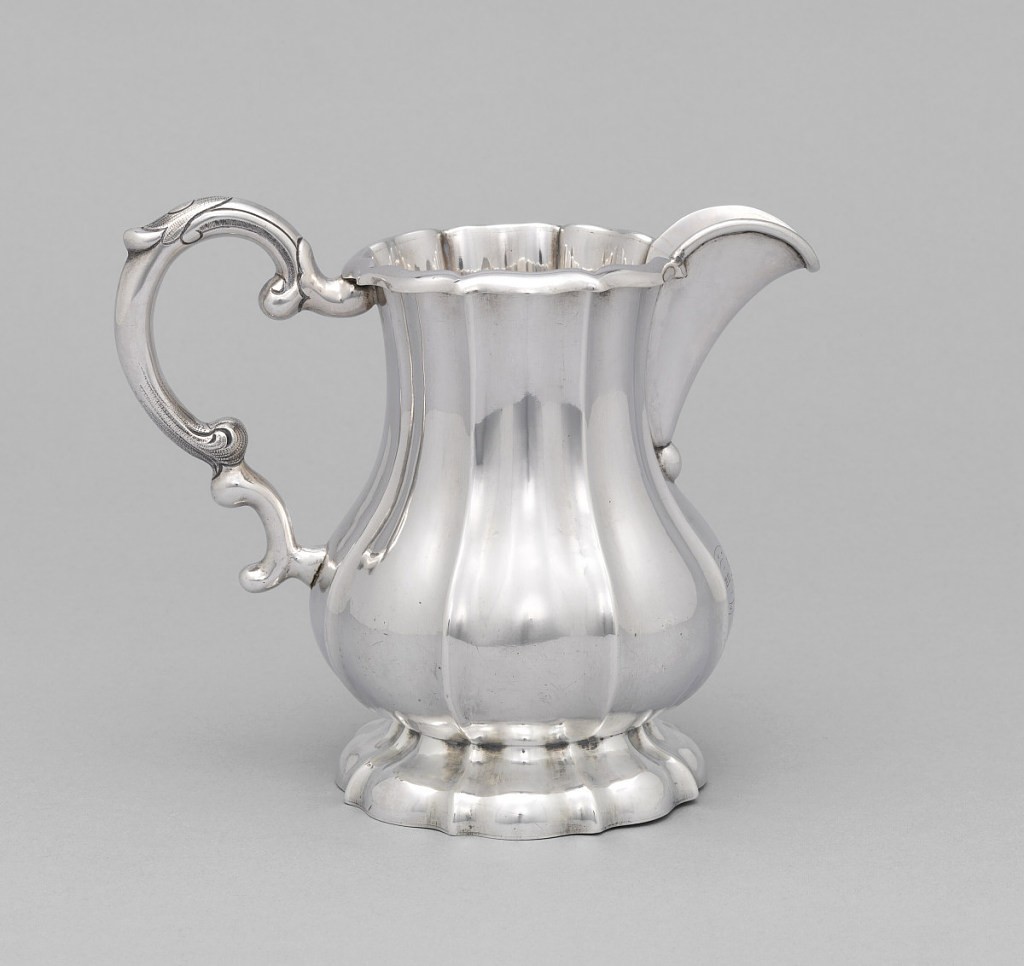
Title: Creamer
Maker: Christoph Christian Küchler, active 1852 – 1871
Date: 1854–1871
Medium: silver
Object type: creamer
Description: Wavy baluster-shaped creamer on conforming foot, with double C-scroll scroll handle.